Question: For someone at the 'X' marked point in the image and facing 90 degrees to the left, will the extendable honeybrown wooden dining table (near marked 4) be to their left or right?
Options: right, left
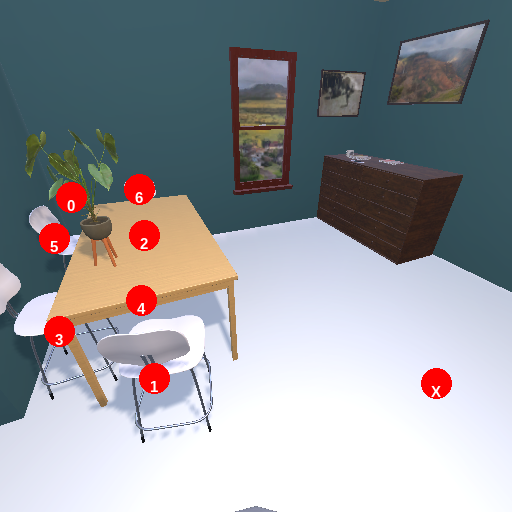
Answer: right